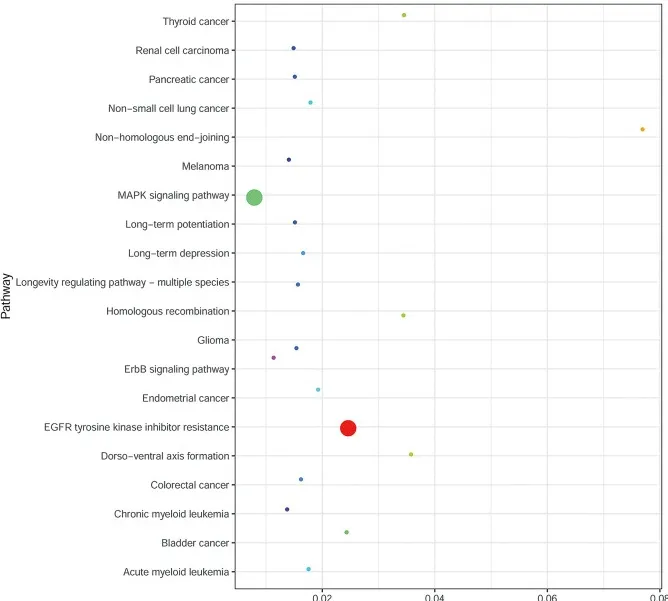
KEGG analysis of the 10 genes identified in the lipoblastic nerve sheath tumor occurring in an inguinal lymph node.
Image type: chart (chart)